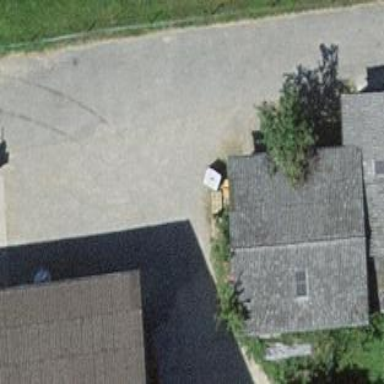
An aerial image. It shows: Building with tile roof.